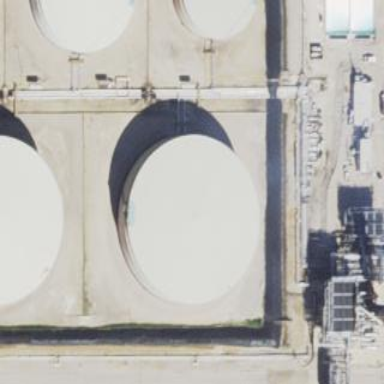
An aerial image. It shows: Storage tank that is man-made.